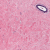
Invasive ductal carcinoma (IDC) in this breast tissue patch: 0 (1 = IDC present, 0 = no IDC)